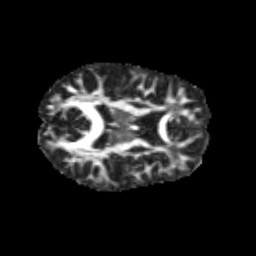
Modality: FA
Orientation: axial
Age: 12
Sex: female
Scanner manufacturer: siemens
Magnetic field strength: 3 T
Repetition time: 3.8 s
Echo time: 0.07 s